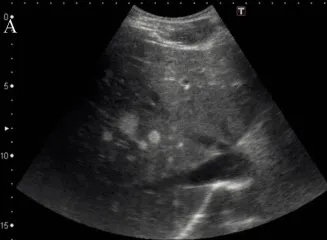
Images A and . Renal. Parenchyma.
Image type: radiology (ultrasound)